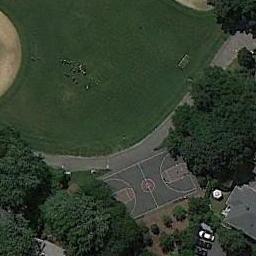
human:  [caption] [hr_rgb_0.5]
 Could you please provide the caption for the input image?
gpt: There is a basketball court beside the green land .

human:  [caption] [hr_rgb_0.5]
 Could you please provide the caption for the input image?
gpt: A basketball court next to a baseball diamond and some trees beside .

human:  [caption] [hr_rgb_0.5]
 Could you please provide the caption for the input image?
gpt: There is a basketball court covered with trees and grass .

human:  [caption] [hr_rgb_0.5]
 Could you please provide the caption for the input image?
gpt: Beside the basketball court there is a big lawn and parking lots and several trees .

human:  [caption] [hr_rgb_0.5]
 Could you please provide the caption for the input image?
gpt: Many trees are near the basketball court .